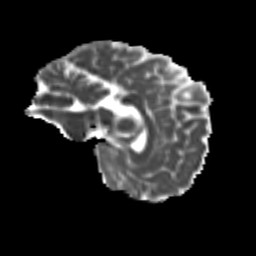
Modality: MD
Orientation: sagittal
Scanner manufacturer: siemens
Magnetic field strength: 3 T
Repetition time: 9.2 s
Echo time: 0.084 s